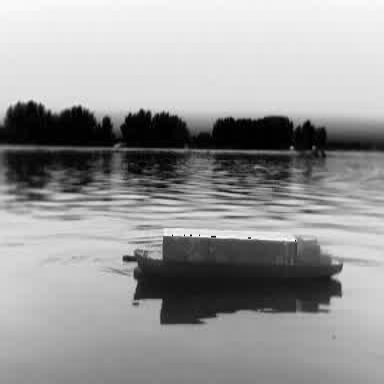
There is a fishing_boat in the infrared image.